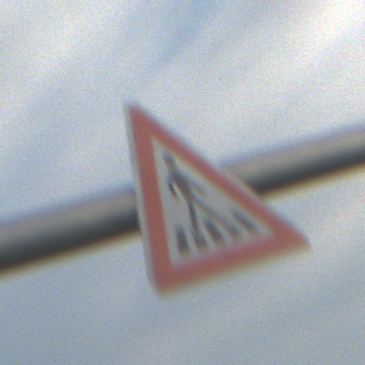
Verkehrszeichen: FussgaengerueberwegLinks
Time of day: SunriseSunset
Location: Outdoor (Nature)
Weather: PartlyCloudy
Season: NotSpecified
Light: Natural